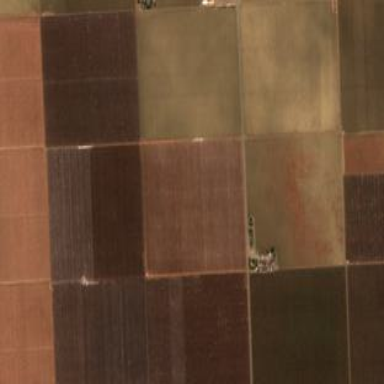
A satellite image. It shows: Farmland with fields for crop cultivation.